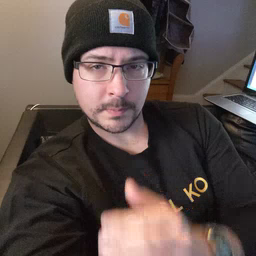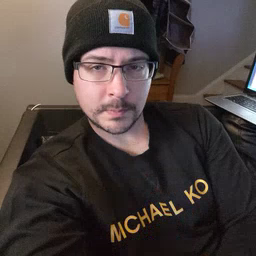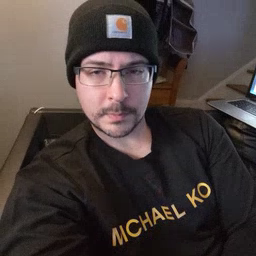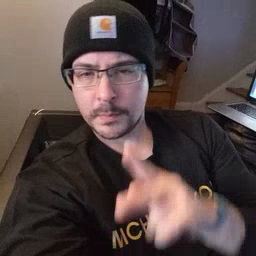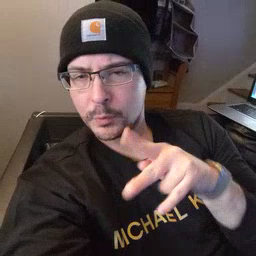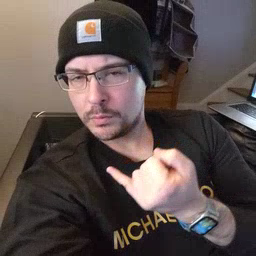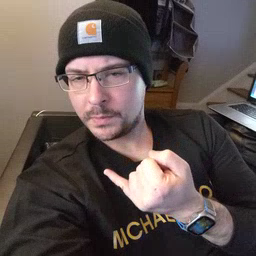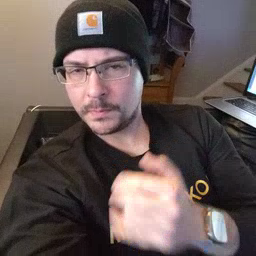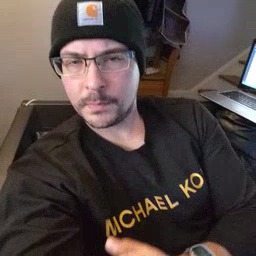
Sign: pajamas